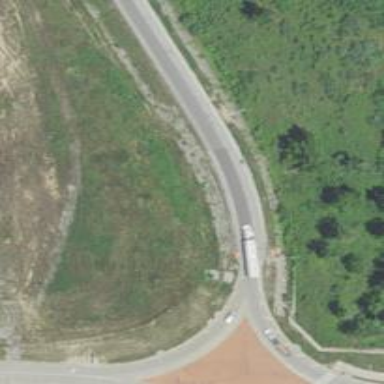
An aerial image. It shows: Motorway link with asphalt surface leading to diverging diamond interchange (DDI).